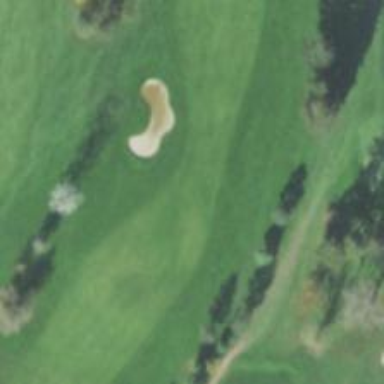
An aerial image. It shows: Grassy area designated as golf fairway.